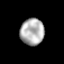
Tissue: prostate
Cell type: Fibroblasts
Senescence score: 0.7873
Nuclear area (px): 618
Mean DAPI intensity: 177.853